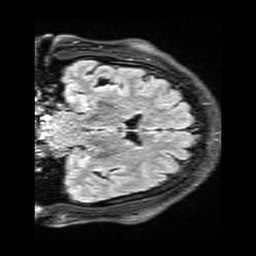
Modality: FLAIR
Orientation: coronal
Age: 48
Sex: male
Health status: healthy
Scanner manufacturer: siemens
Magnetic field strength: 3 T
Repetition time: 9 s
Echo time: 0.088 s